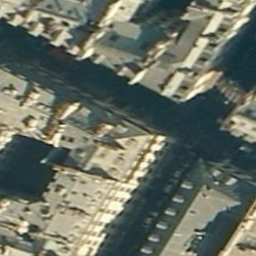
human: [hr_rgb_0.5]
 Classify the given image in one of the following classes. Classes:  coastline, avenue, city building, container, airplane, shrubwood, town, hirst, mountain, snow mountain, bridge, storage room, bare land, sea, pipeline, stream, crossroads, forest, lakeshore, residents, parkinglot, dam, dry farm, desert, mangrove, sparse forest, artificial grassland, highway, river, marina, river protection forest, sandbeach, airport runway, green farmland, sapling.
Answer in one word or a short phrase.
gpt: city building